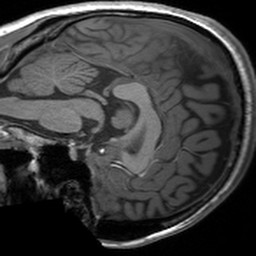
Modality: T1w
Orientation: sagittal
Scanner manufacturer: siemens
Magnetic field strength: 3 T
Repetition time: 1.54 s
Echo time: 0.00234 s